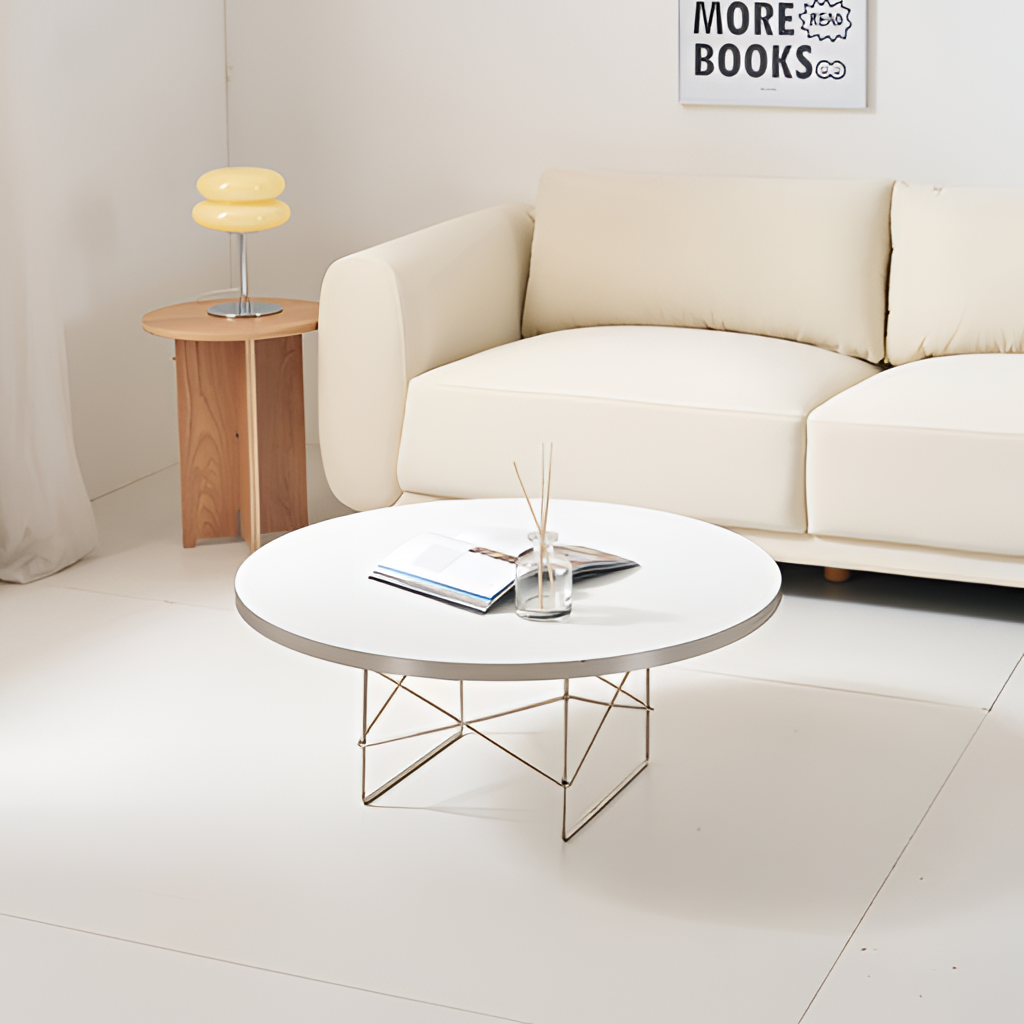
living room, fabric sofa, modern, tile flooring, with large square pattern, beige paint wallpaper, with solid pattern